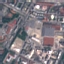
Land use / land cover class: Industrial